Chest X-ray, AP view. Patient: 37 years old, sex F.
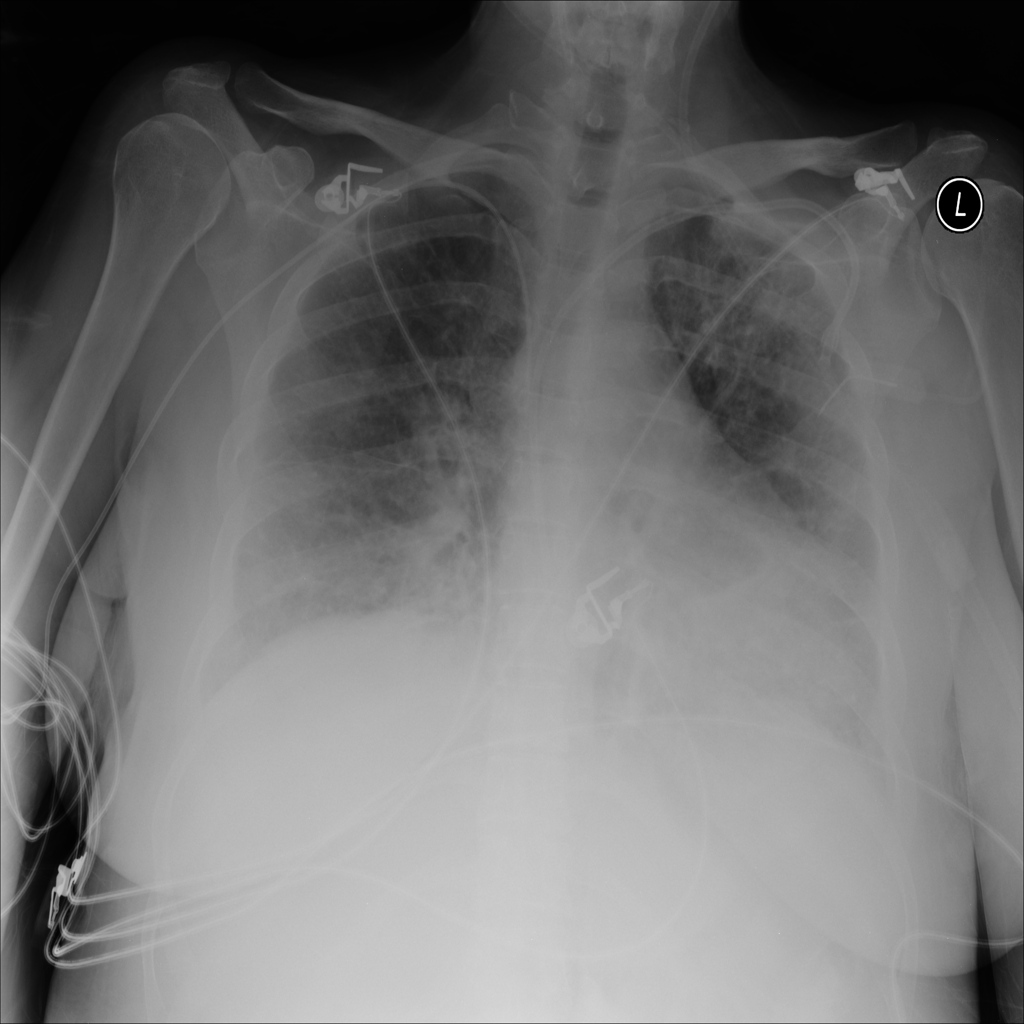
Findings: No Finding